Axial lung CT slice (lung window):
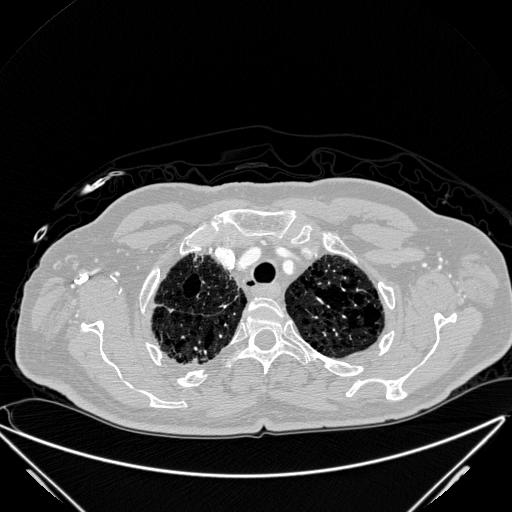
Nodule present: no